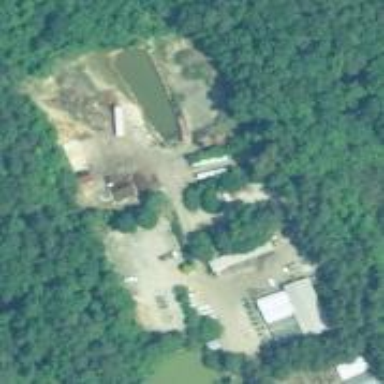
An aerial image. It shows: Plant nursery area.